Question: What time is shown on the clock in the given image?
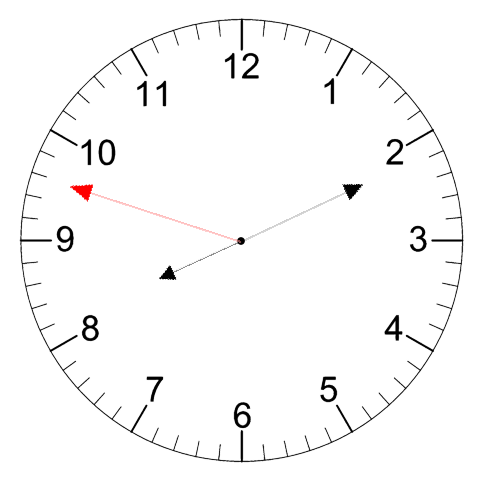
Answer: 08:10:48